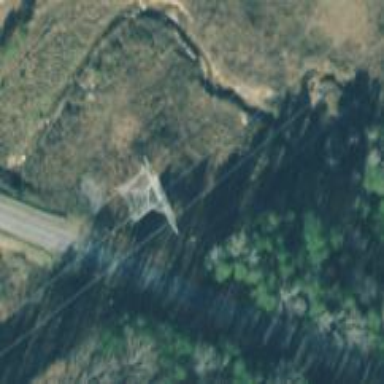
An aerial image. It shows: Lattice structure tower used for power transmission.